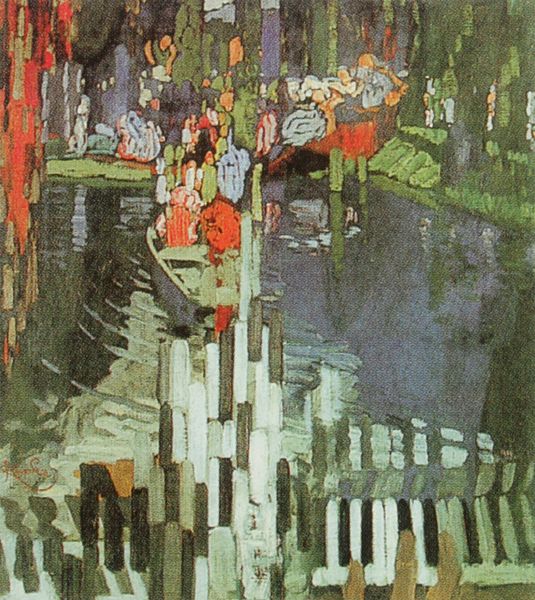
Titel: Castello del Regio Parco o Viboccone
Künstler: Carlo nach Morello
Standort: Milano
Institution: Biblioteca Braidense
Schlagwörter: baum, blau, dunkel, gemälde, hand, himmel, mann, meer, schatten, wasser, weiß, wolken, baumstämme, bäume, fluss, frauen, gelb, grün, impressionismus, landschaft, menschen, mädchen, see, teich, ufer, ausschnitt, blume, blumen, braun, bunt, daumen, finger, frau, grau, hell, holz, kleid, kleider, licht, männer, orange, raum, schwarz, zimmer, ölbild, blüte, blüten, dach, gebäude, gras, haus, rasen, rot, wiese, wolke, expressionismus, fest, gesellschaft, hochformat, malerei, symbolismus, mensch, bild, hände, innenraum, spiegel, öl, bach, baumstamm, felder, natur, schilf, spiegelung, weide, brücke, büsche, gewässer, kanal, pastos, wasserspiegelung, eltern, kind, mutter, personen, aufführung, bühne, girlande, instrumente, konzert, musik, musiker, person, pflanze, pflanzen, wald, boot, boote, kahn, kinder, ruder, garten, ranken, ton, hellblau, farbig, schiff, schiffe, sommer, strand, wellen, zuschauer, jungen, moderne, pointilismus, russland, abstrakt, farben, fläche, flächen, modern, dunkelgrün, farbe, hellgrün, lila, töne, violett, vegetation, ausflug, baby, anleger, böschung, steg, treppe, duktus, jugendstil, zeigefinger, ausleger, monet, ruderboot, widerschein, zeitgenössisch, klavier, pianist, piano, gestreift, streifen, klimt, striche, unscharf, pfosten, stege, regen, punkte, versteckt, wasseroberfläche, babys, moos, hässlich, tasten, flora, pinselstrich, ranke, senkrecht, flecken, geige, verschwommen, singen, fingernägel, expressiv, boat, fauna, seerosen, fähre, river, außenraum, pflanzne, erinnerung, zuhörer, quadrat, blauer reiter, muenchen, show, kandinsky, moderne kunst, trauerweide, abstract, rohr, mehr, bootsfahrt, vertikale, aufgelöst, überfahrt, gondel, motorboot, unschärfe, abstrackt, impressionist, tastatur, wolkew, moosgrün, doof, blödmann, fingernagel, franlreich, odilon redon, kritzel, kupka, klaviatur, buntheit, baumhütte, bois, dimnsionen, fähren, hnung, poin, vassily, visualisierung, wellgen, unbegabt